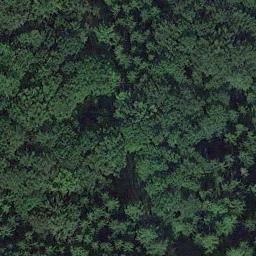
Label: forest